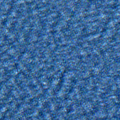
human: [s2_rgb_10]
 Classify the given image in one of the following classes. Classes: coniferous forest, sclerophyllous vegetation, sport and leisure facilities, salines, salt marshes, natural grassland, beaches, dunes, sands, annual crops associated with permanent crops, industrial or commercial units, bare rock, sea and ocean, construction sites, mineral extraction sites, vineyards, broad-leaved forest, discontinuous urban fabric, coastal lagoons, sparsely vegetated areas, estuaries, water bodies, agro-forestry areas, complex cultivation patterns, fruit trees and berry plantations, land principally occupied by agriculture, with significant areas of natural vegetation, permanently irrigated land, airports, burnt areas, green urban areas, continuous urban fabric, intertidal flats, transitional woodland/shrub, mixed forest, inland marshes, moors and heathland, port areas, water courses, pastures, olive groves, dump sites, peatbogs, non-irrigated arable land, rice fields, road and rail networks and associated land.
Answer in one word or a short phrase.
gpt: sea and ocean